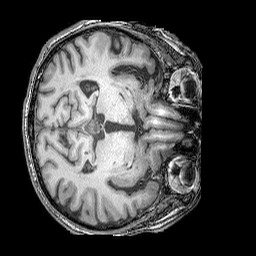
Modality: T1w
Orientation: axial
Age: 72
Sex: male
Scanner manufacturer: siemens
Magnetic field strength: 3 T
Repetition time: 2.25 s
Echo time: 0.00411 s